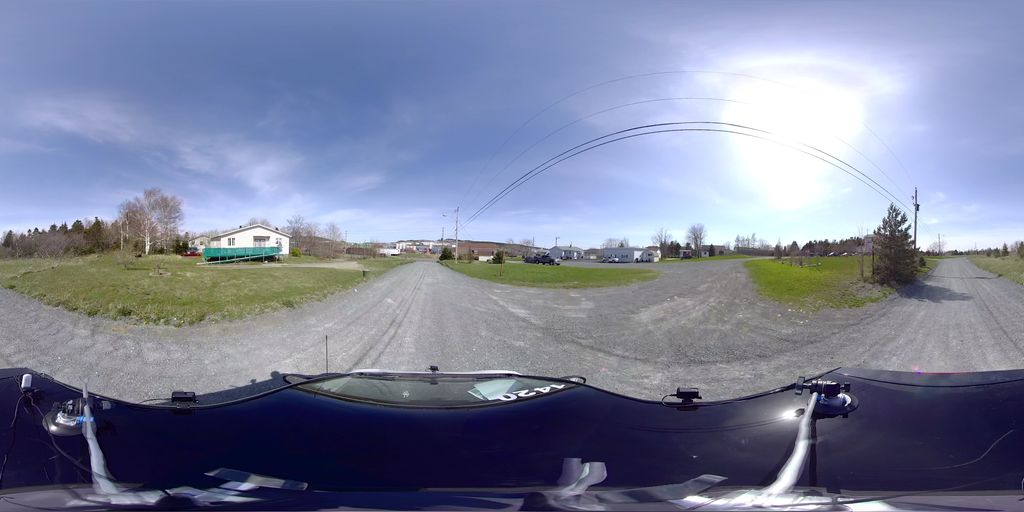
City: st_johns